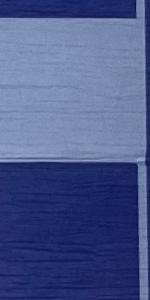
Label: Empty